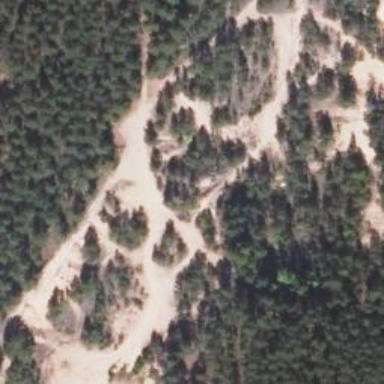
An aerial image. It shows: Natural area covered with sand.